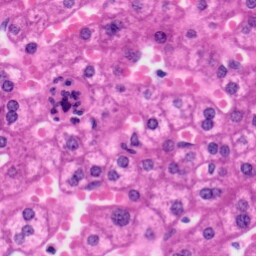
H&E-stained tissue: Liver